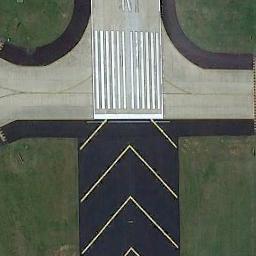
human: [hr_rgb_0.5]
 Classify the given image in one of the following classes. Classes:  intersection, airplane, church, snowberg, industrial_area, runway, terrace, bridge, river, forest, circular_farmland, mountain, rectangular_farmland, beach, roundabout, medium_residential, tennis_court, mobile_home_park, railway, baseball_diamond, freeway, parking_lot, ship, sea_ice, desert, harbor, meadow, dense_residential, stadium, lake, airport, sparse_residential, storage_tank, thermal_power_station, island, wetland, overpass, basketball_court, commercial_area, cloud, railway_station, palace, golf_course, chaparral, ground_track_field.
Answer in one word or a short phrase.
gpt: runway